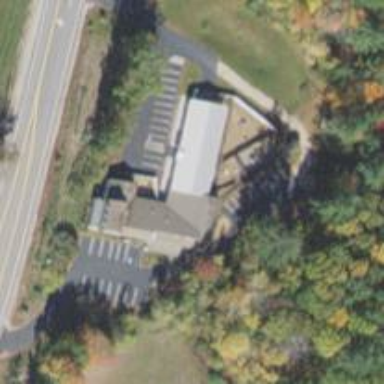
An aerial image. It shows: Veterinary facility.